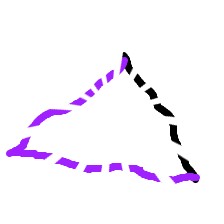
Shape: triangle